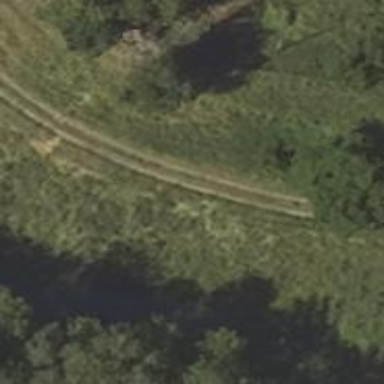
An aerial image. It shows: Track with grade 3 surface.